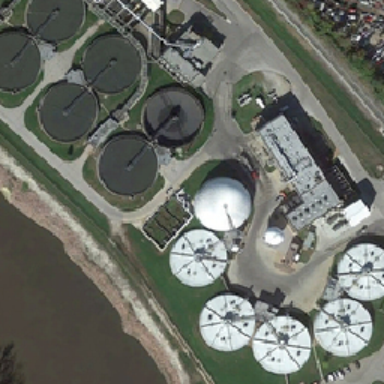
There are many bicycles beside the spherical tank .